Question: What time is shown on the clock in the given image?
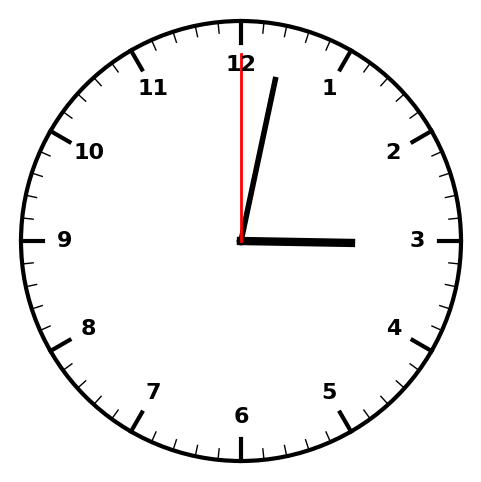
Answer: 03:02:00